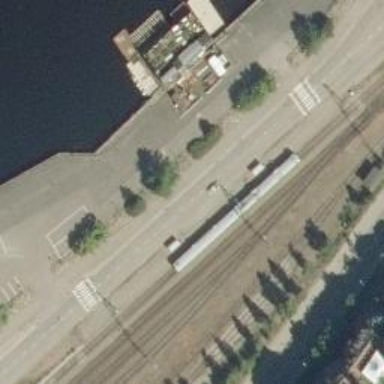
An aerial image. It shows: Halt on the railway.